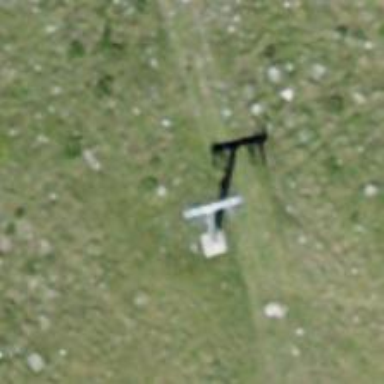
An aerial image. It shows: Pylon used for aerialway.